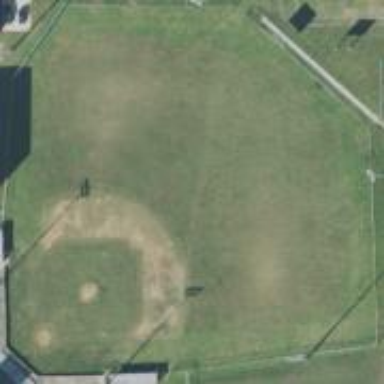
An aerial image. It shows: Baseball pitch enclosed by fence.